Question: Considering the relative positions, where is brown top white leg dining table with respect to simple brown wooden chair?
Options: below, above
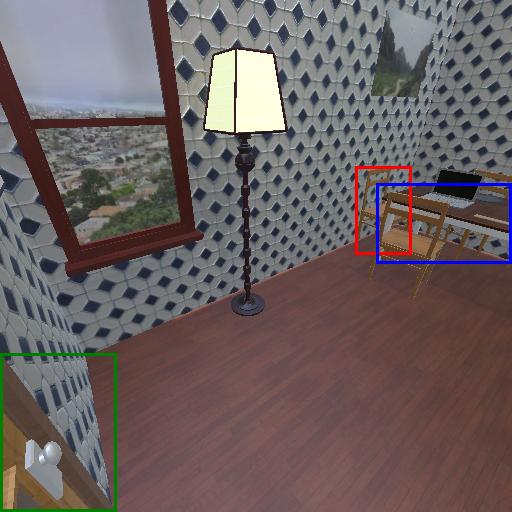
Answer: below